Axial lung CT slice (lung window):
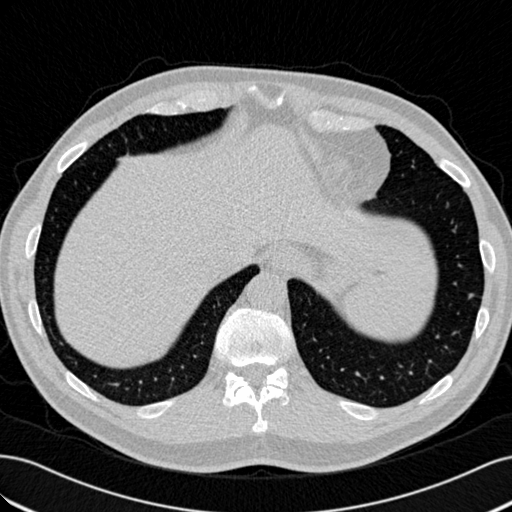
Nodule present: yes
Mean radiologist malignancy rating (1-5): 2.5